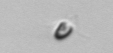
Label: Pyramimonas